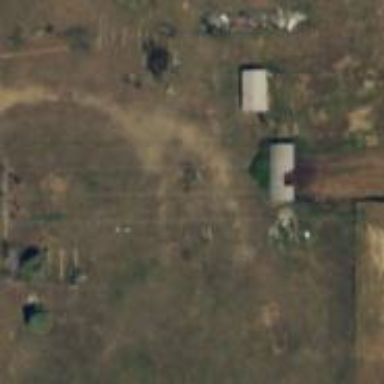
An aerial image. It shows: Farmyard area.